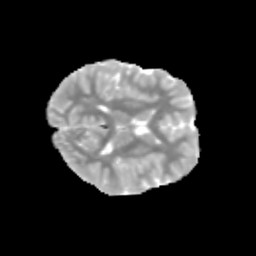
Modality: MD
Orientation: axial
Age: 9
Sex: male
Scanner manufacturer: siemens
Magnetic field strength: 3 T
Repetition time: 3.8 s
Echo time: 0.07 s